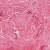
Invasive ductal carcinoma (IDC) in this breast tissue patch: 1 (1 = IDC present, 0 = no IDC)